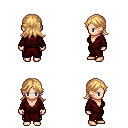
a pixel art fantasy rpg character, female body template, human, light skin, red robe, gold greaves, light blonde loose hair, four views (front, back, left, right), 2x2 character sprite sheet, small pixel art, hard edges, no anti-aliasing